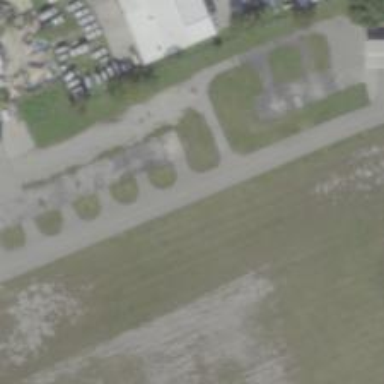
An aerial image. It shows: View of taxiway at the airport.